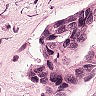
Metastatic tissue present: yes